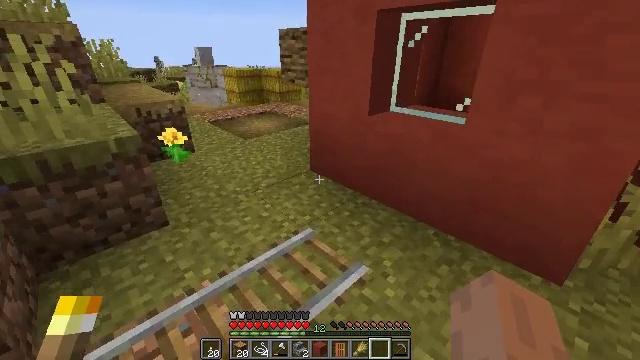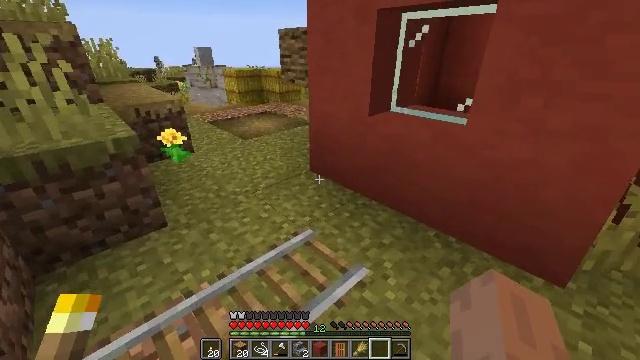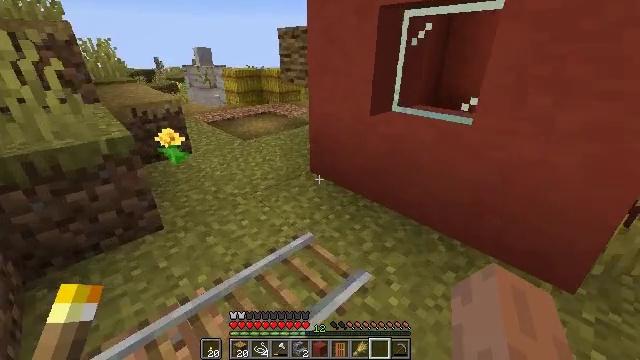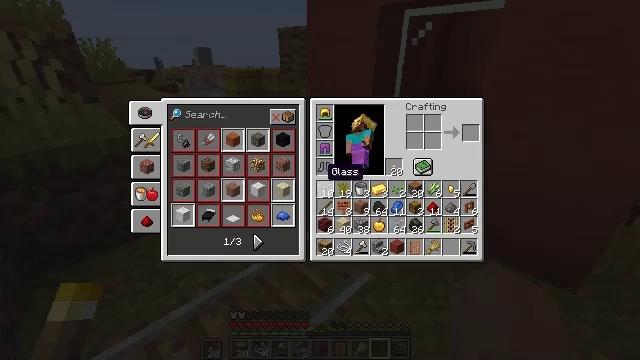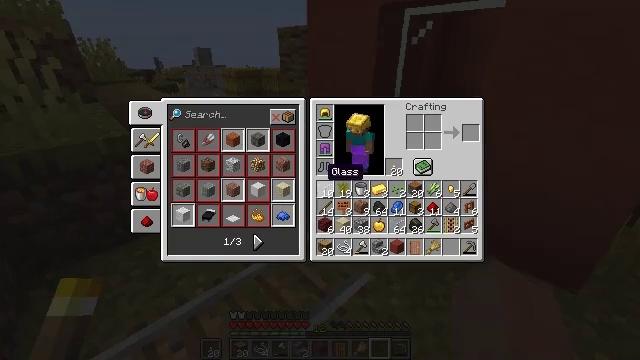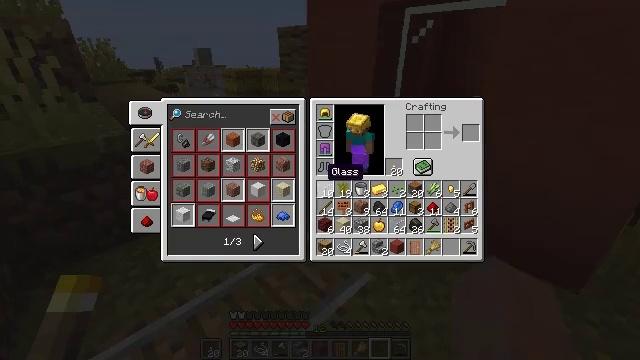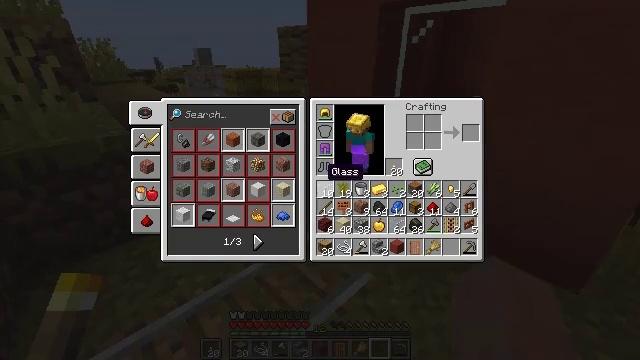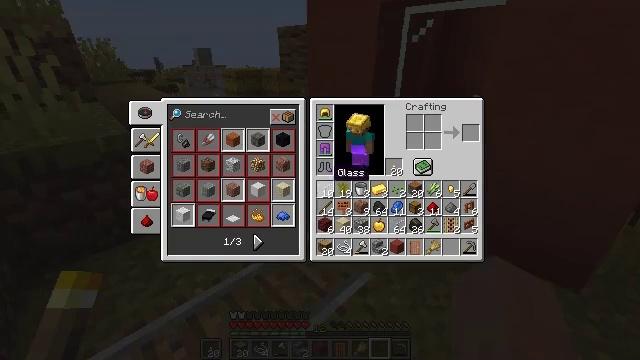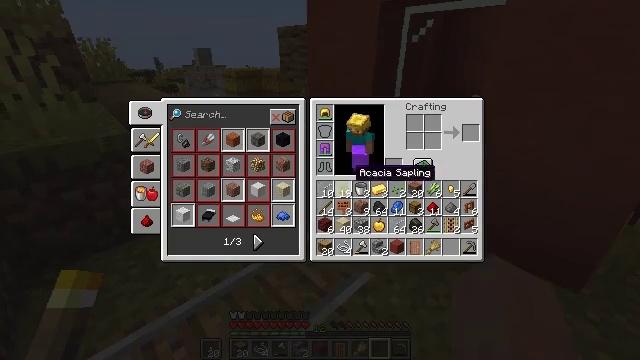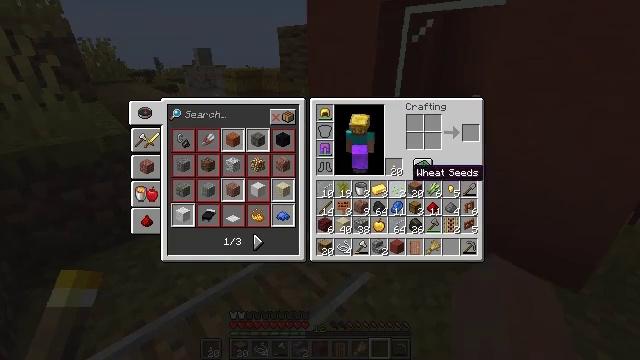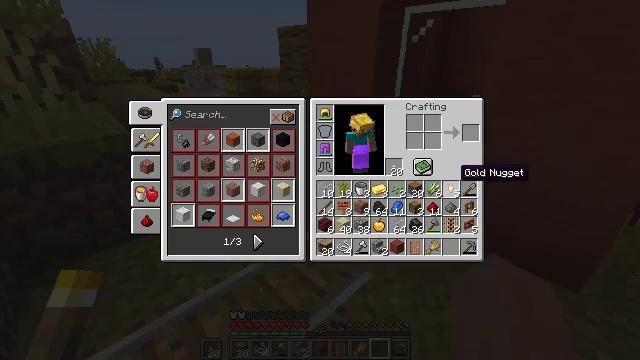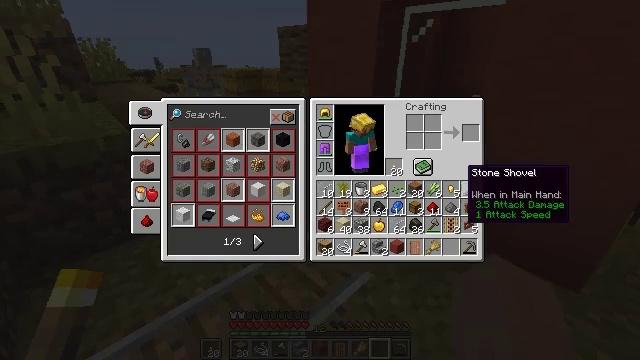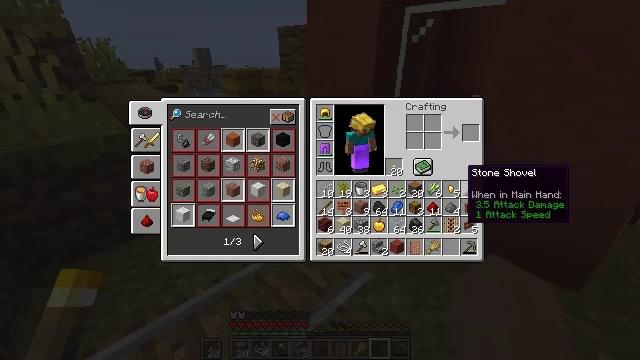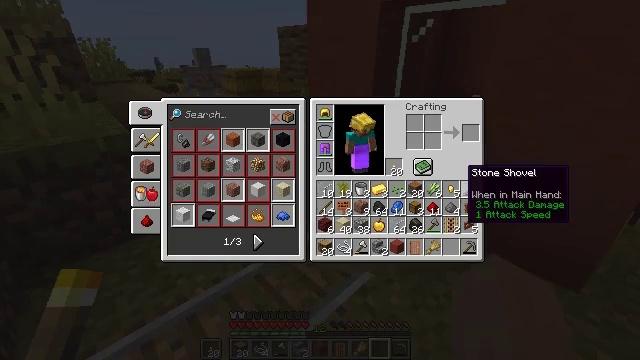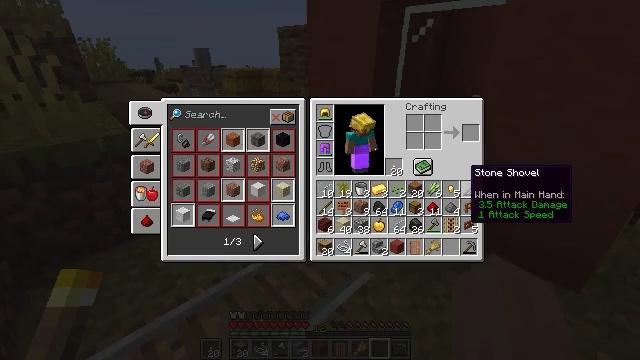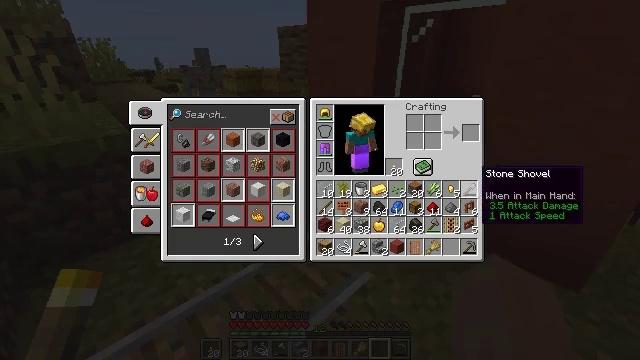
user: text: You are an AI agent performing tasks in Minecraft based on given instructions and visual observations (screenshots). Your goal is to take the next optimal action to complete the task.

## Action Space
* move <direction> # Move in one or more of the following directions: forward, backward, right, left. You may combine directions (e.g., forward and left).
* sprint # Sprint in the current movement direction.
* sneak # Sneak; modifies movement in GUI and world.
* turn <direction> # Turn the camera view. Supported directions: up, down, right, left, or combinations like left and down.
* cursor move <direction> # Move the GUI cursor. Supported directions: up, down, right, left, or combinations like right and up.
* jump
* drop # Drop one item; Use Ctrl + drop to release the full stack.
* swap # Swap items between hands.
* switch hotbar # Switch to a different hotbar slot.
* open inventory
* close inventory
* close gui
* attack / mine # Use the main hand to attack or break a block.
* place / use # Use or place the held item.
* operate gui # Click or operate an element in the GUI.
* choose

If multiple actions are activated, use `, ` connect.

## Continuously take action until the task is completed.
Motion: motion action
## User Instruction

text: Collect rails for building a railway.
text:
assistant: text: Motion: no_op
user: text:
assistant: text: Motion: no_op
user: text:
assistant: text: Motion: open inventory
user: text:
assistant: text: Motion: open inventory
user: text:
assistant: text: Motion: open inventory
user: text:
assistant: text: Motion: no_op
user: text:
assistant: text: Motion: no_op
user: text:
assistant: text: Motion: cursor move right
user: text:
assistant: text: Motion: cursor move right
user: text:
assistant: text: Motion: cursor move right
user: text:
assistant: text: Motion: cursor move right
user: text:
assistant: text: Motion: no_op
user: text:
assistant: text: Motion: no_op
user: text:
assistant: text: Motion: no_op
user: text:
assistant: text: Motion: cursor move right
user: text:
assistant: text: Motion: cursor move right
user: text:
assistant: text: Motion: no_op
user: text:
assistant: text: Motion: no_op
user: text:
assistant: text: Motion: no_op
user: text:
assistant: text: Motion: no_op
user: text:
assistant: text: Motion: no_op
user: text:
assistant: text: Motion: no_op
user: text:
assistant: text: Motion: no_op
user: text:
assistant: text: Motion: no_op
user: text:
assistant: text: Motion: no_op
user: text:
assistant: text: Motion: no_op
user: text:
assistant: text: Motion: no_op
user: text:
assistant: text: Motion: no_op
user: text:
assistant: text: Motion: no_op
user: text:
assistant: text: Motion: no_op